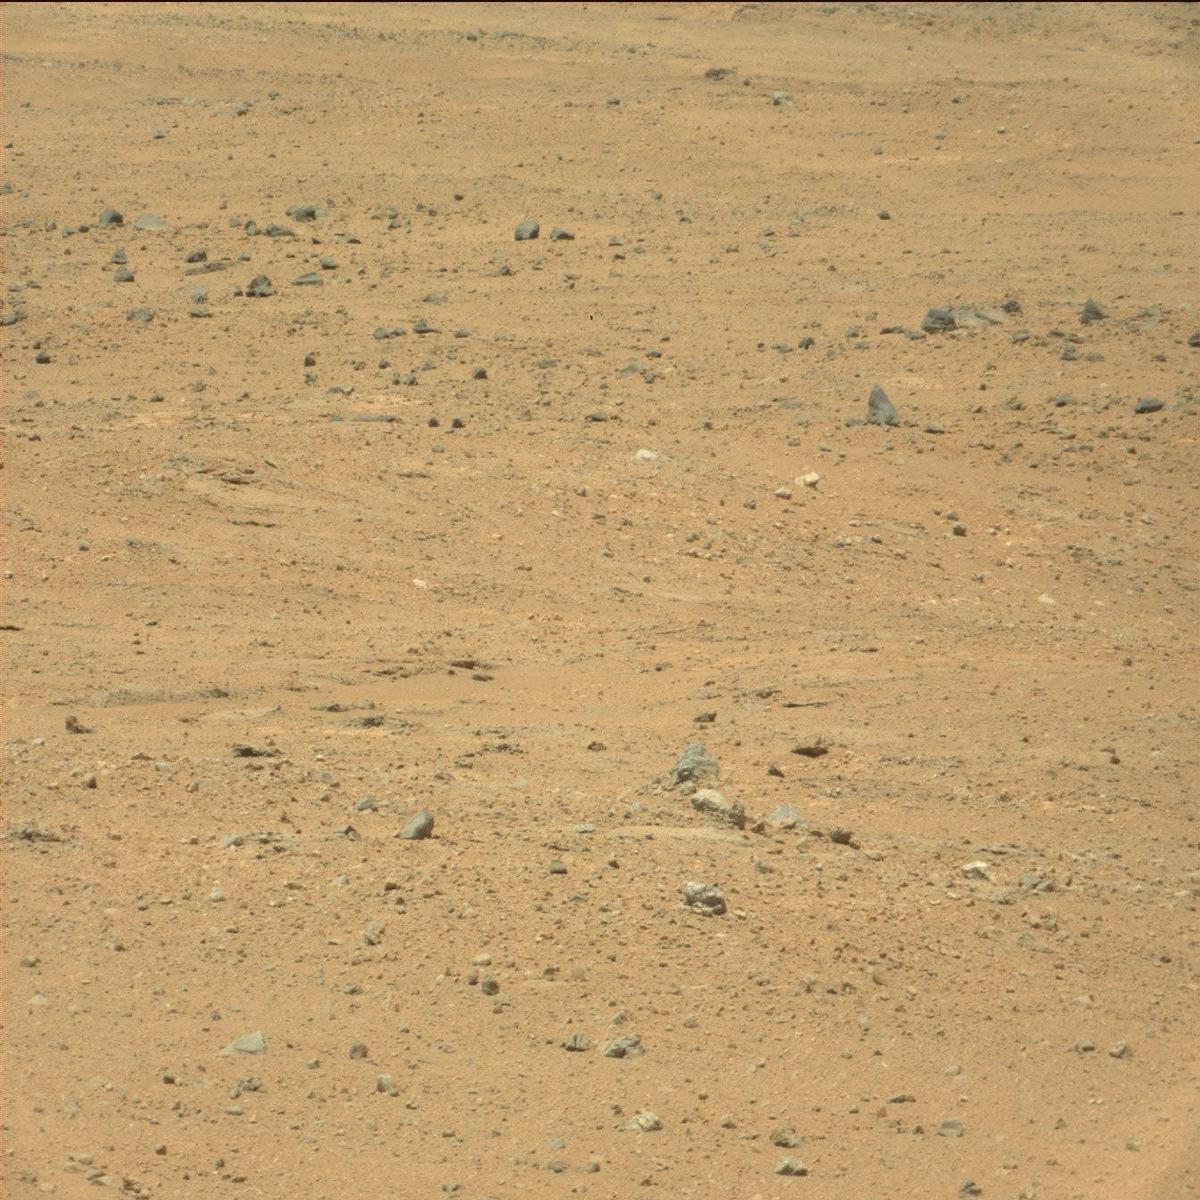
Terrain classes present: Bedrock, Rock, Sand / Soil